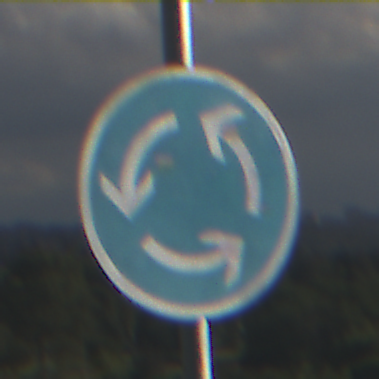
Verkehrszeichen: Kreisverkehr
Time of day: MorningAfternoon
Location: Outdoor (Nature)
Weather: PartlyCloudy
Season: NotSpecified
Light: Natural